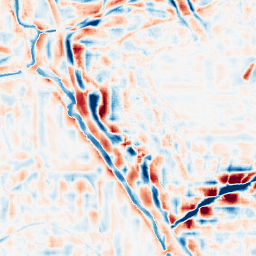
Category: wavelet
Decomposition family: wavelet_reverse_biorthogonal
Decomposition parameters: wavelet: rbio4.4
level: 4
Upsampling method: quintic
Upsampling parameters: scale: 8
Upsampling scale: 8